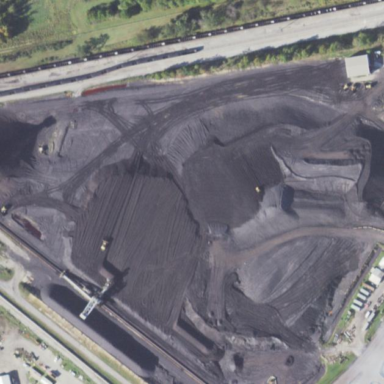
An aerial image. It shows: Area designated for coal storage.